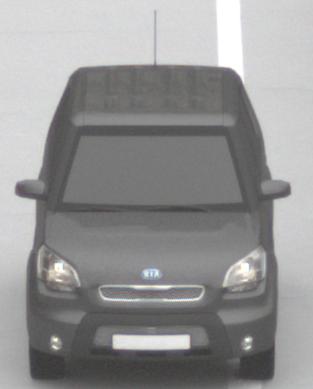
Make: KIA
Model: Soul 1.6
Detailed model: Soul (AM)
Model produced from: 2009/02
Model produced until: 2009/11
Doors: 5
Color: gray
Road condition: dry road
Daytime: midday
Contrast: low contrast